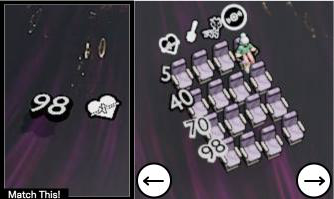
Task: seats
Answer: no